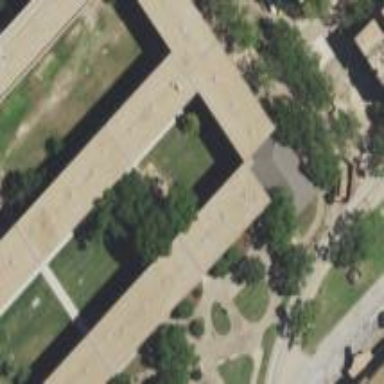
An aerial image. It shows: Residential building part of university campus.